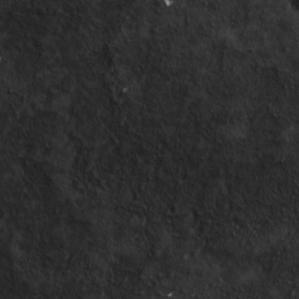
Label: non_frost